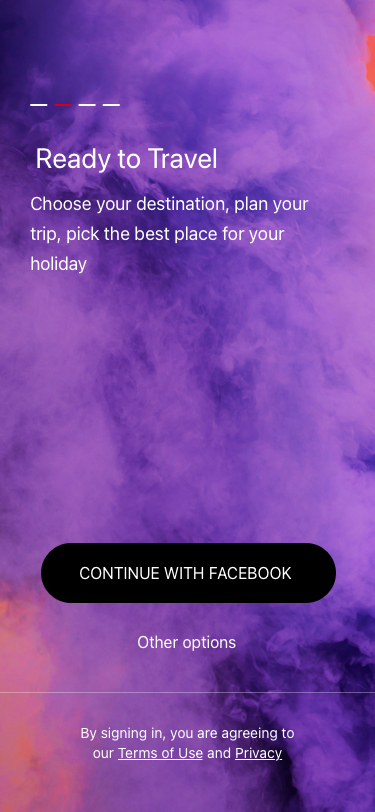
Text in this UI design:
By signing in, you are agreeing to our Terms of Use and Privacy Policy.
Other options
Continue with Facebook
Choose your destination, plan your trip, pick the best place for your holiday
Ready to Travel